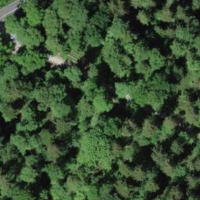
EUNIS habitat code: 44
Species observed at this site:
Lapsana communis
Stachys sylvatica
Geranium robertianum